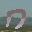
Label: 7